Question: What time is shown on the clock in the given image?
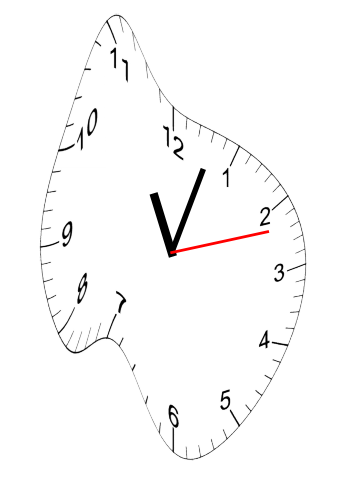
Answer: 11:03:12